Interaction volume radius: 5 \u00c5
Interaction volume height: 35 \u00c5
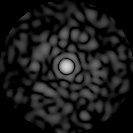
Disorder parameter: 0.812